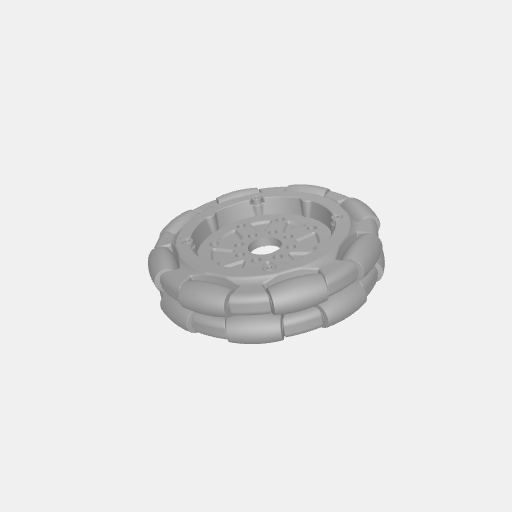
Part: OmniWheel96OD